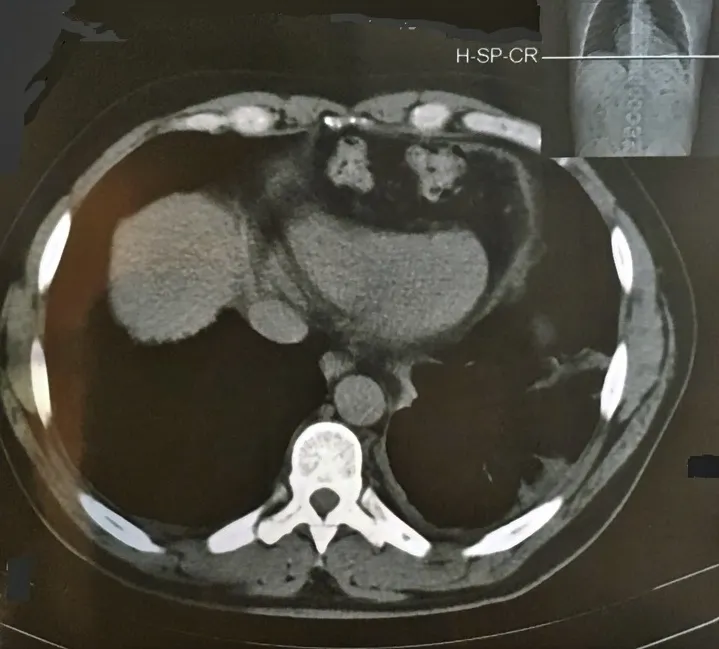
Computed Tomography (CT) scan revealed herniation of the transverse colon and omentum through a large anterior diaphragmatic defect into the pericardial sac.
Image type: radiology (ct)